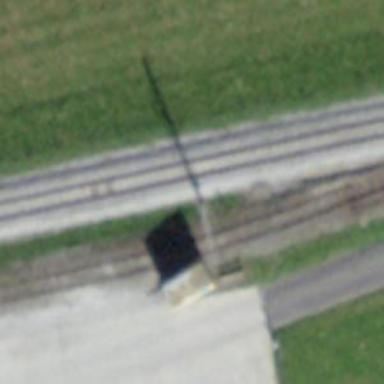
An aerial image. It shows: Narrow-gauge railway with one track. The electrification is done using contact line. It is spur service.